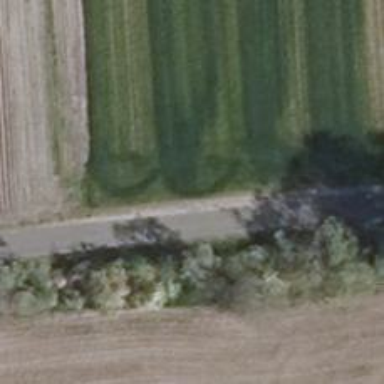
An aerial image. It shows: Minor power line.